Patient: sex F, age 56
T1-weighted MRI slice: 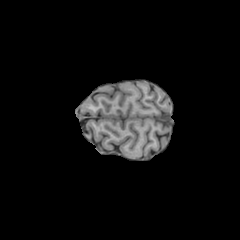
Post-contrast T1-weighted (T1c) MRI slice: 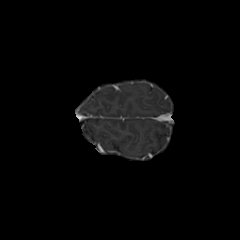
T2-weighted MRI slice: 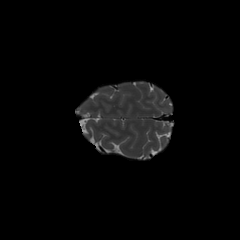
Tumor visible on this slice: no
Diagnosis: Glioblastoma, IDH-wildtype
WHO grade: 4